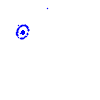
Particle: kaon